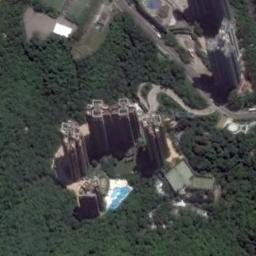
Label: commercial_area